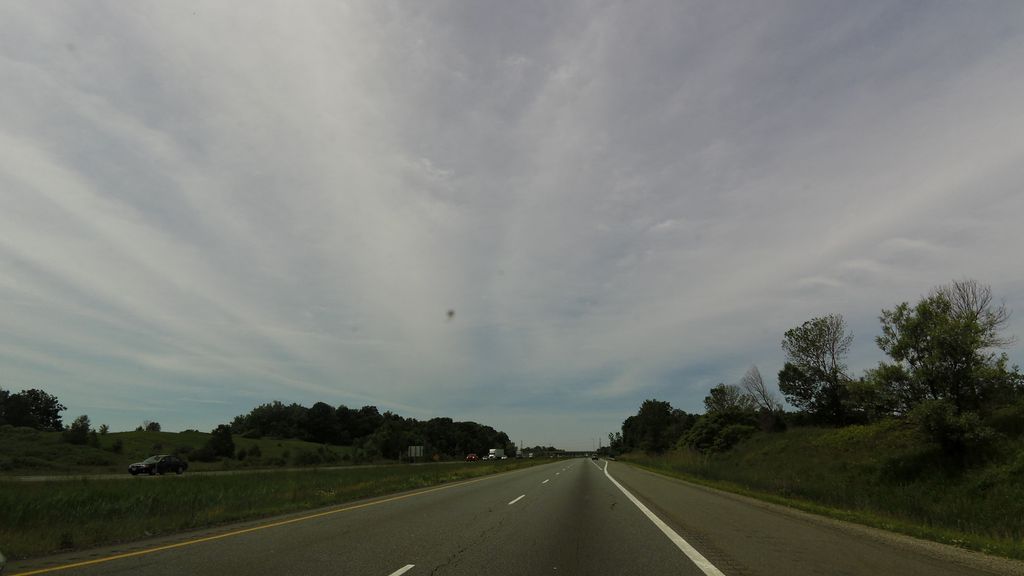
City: hamilton